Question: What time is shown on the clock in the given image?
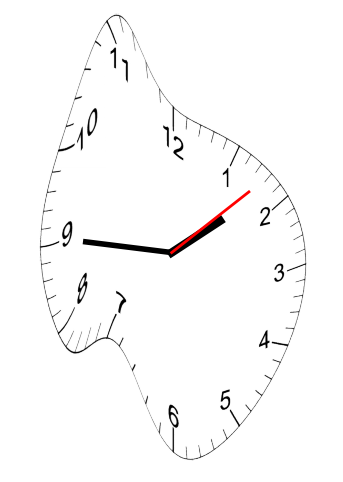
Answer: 01:45:08